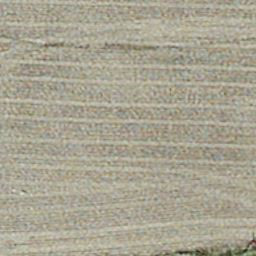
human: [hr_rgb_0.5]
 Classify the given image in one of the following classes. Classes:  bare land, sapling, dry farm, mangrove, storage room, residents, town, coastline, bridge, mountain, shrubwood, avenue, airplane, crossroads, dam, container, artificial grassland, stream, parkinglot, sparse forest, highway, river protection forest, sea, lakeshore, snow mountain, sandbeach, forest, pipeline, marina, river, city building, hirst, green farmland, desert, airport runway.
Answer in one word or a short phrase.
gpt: dry farm